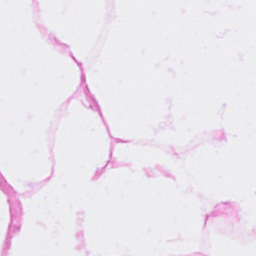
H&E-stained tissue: Breast